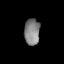
Tissue: lung
Cell type: Fibroblasts
Senescence score: 0.6715
Nuclear area (px): 398
Mean DAPI intensity: 130.749